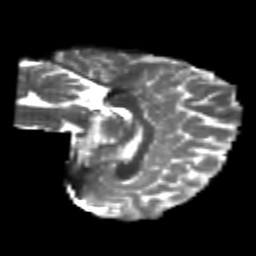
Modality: T2w
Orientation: sagittal
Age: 20
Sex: female
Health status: healthy
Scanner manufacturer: philips
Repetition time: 7.385 s
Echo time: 0.08599 s